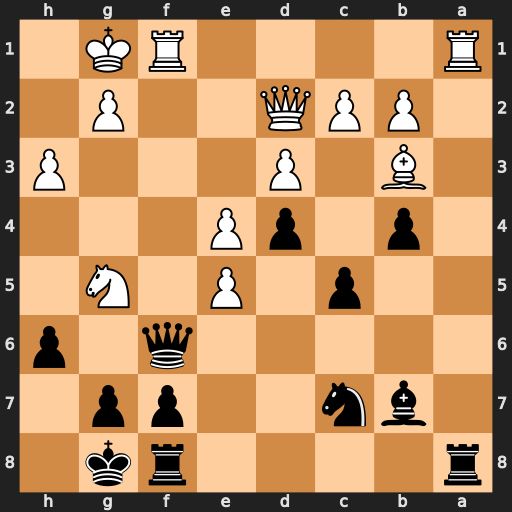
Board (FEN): r4rk1/1bn2pp1/5q1p/2p1P1N1/1p1pP3/1B1P3P/1PPQ2P1/R4RK1
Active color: b
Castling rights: -
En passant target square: -
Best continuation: Qxg5 Rxa8 Bxa8 Qxg5 hxg5